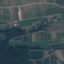
Label: PermanentCrop